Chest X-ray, AP view. Patient: 29 years old, sex F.
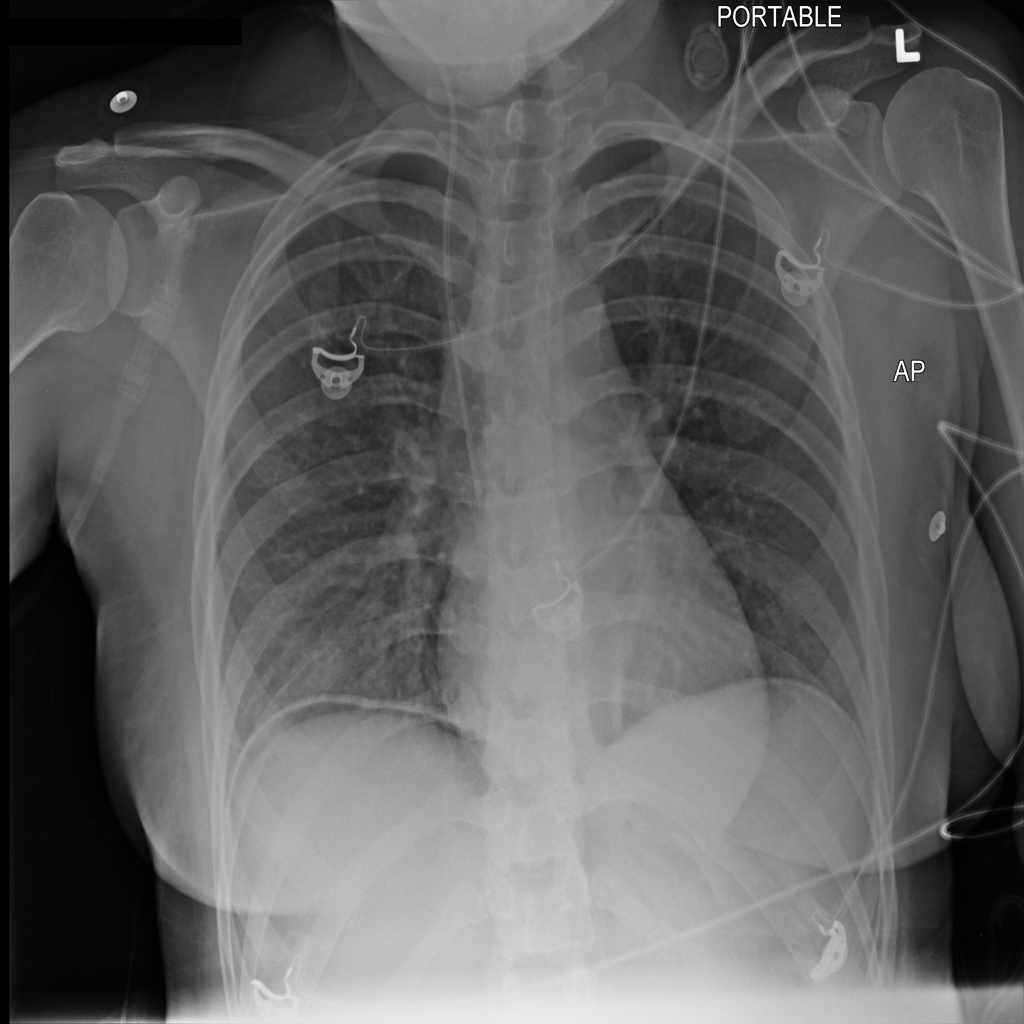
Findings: No Finding